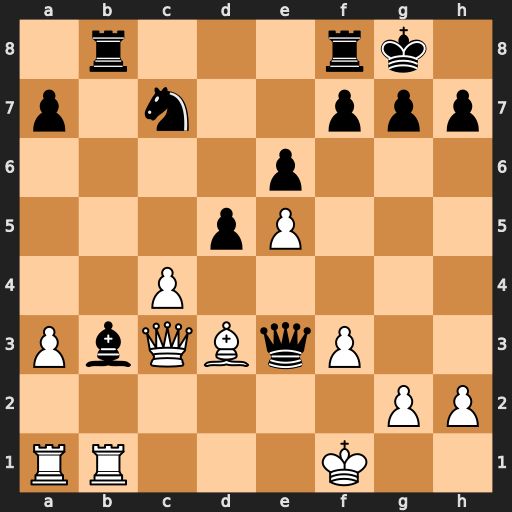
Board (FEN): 1r3rk1/p1n2ppp/4p3/3pP3/2P5/PbQBqP2/6PP/RR3K2
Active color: w
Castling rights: -
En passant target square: -
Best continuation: Bxh7+ Kxh7 Qxe3